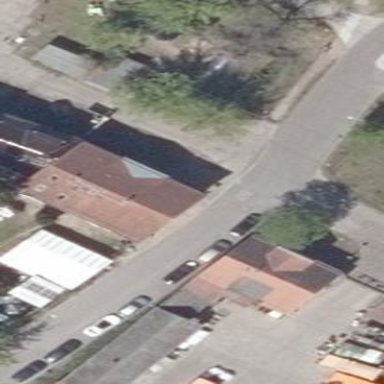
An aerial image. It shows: Residential building with gabled roof covered in roof tiles.